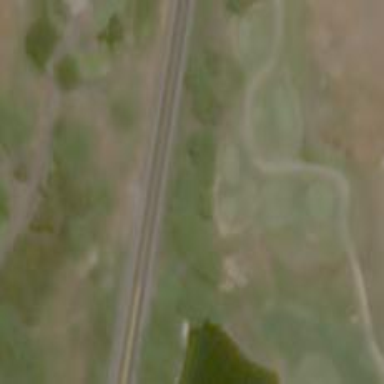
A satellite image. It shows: Golf course surrounded by greenery.